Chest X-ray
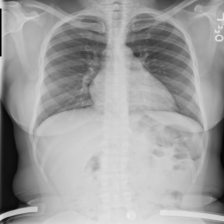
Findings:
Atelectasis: negative
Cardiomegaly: positive
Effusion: positive
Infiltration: negative
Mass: negative
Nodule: negative
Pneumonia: negative
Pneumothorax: negative
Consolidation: negative
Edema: negative
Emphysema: negative
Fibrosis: negative
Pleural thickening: negative
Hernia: negative